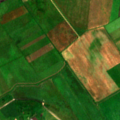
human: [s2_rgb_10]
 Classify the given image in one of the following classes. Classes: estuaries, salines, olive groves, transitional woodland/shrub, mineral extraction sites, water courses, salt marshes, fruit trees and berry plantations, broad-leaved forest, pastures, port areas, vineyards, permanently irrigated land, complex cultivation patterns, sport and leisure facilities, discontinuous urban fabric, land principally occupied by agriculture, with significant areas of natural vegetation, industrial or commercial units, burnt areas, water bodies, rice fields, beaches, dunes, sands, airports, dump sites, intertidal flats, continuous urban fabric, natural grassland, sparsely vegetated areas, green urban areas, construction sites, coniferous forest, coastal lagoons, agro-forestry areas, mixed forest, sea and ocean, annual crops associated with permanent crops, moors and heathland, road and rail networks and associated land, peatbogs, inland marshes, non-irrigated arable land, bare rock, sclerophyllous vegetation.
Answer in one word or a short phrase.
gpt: non-irrigated arable land, pastures